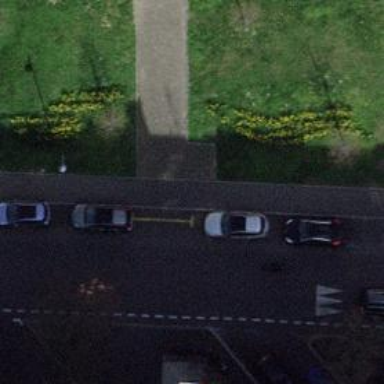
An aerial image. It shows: Pedestrian road.